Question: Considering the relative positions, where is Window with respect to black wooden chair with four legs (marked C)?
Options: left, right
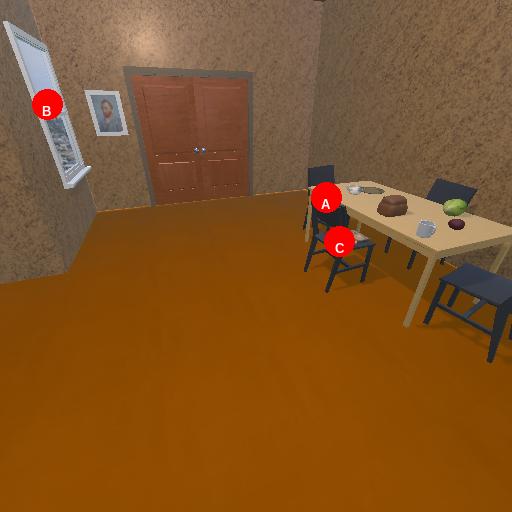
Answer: left